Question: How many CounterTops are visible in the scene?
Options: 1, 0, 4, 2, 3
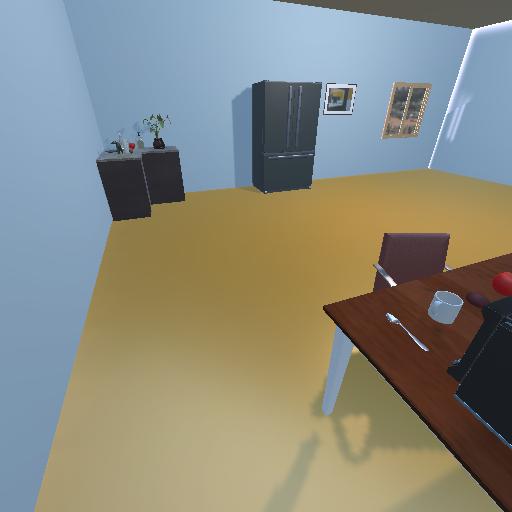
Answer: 1